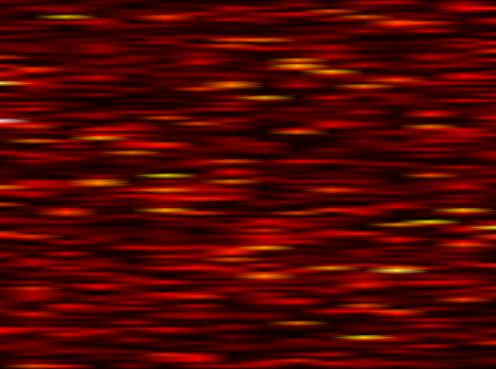
Label: FBMC